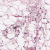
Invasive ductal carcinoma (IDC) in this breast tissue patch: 1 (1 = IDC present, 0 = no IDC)